Field crop: maize
Growth stage: 2
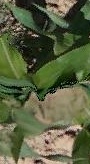
Species: maize